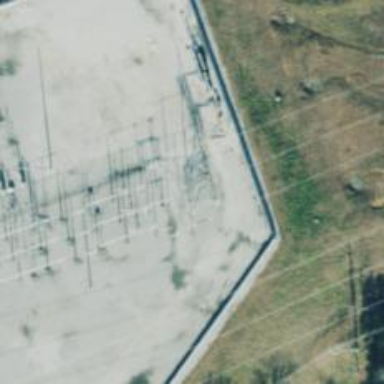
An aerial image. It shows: Lattice structure tower.